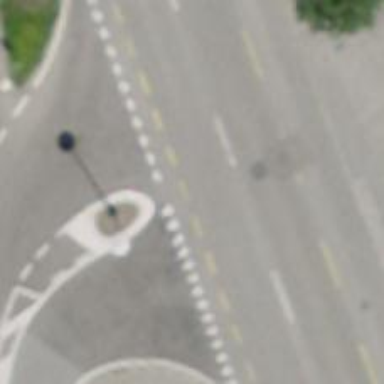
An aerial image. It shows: Road with "give way" sign.